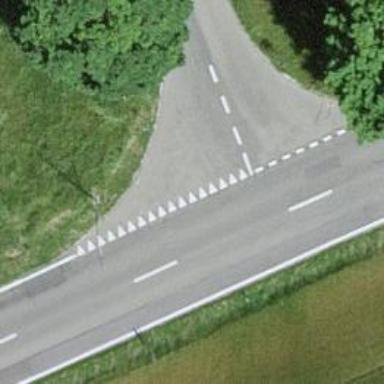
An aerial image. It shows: Road with "give way" sign.